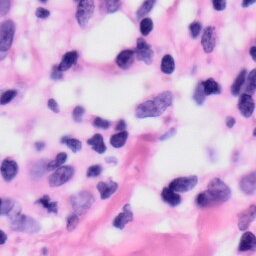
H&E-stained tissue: Skin